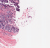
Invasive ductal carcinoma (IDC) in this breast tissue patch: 0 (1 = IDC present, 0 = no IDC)